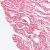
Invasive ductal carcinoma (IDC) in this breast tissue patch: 0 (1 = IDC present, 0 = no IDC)